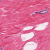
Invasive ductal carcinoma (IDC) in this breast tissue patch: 0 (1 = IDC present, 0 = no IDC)